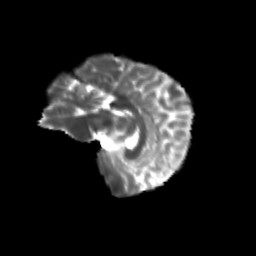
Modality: T2w
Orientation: sagittal
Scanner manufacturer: siemens
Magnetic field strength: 3 T
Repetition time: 9.2 s
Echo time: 0.084 s